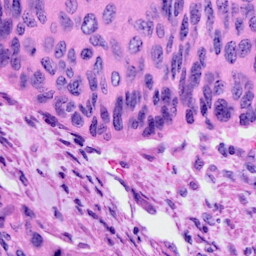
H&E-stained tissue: Cervix